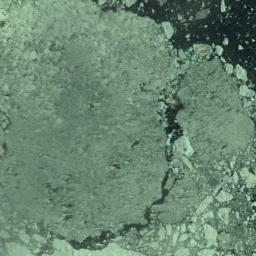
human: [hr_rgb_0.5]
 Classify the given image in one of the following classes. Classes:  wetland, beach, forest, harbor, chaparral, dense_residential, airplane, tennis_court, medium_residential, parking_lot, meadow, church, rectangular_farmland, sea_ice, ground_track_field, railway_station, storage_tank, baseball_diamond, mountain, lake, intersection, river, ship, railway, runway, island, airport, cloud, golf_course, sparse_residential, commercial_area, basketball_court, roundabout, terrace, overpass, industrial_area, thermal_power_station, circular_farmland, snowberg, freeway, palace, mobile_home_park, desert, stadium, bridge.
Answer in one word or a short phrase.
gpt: sea_ice